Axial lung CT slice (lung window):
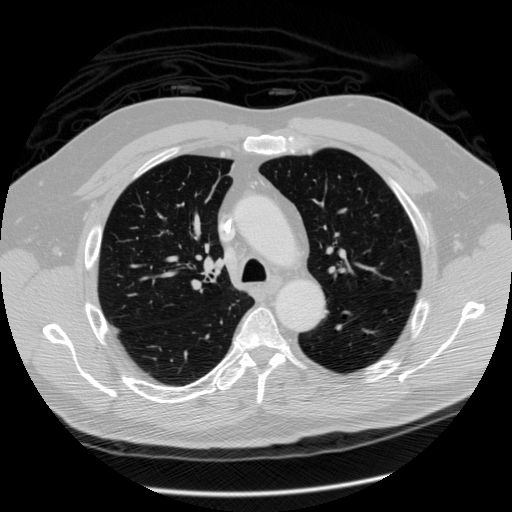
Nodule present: no